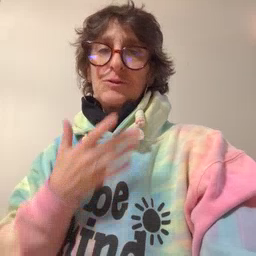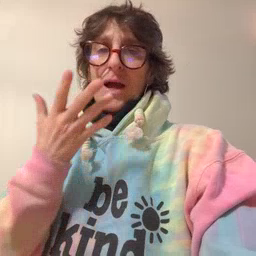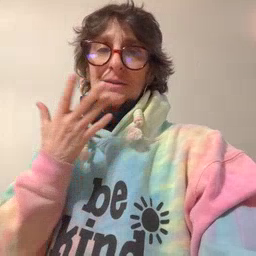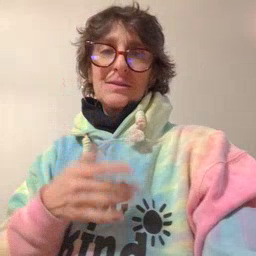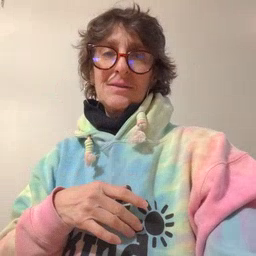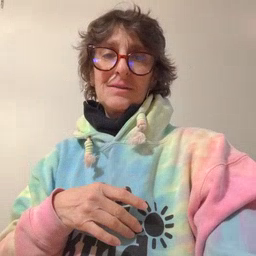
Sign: grass